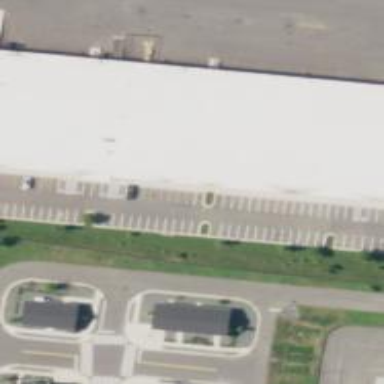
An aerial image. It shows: Warehouse.